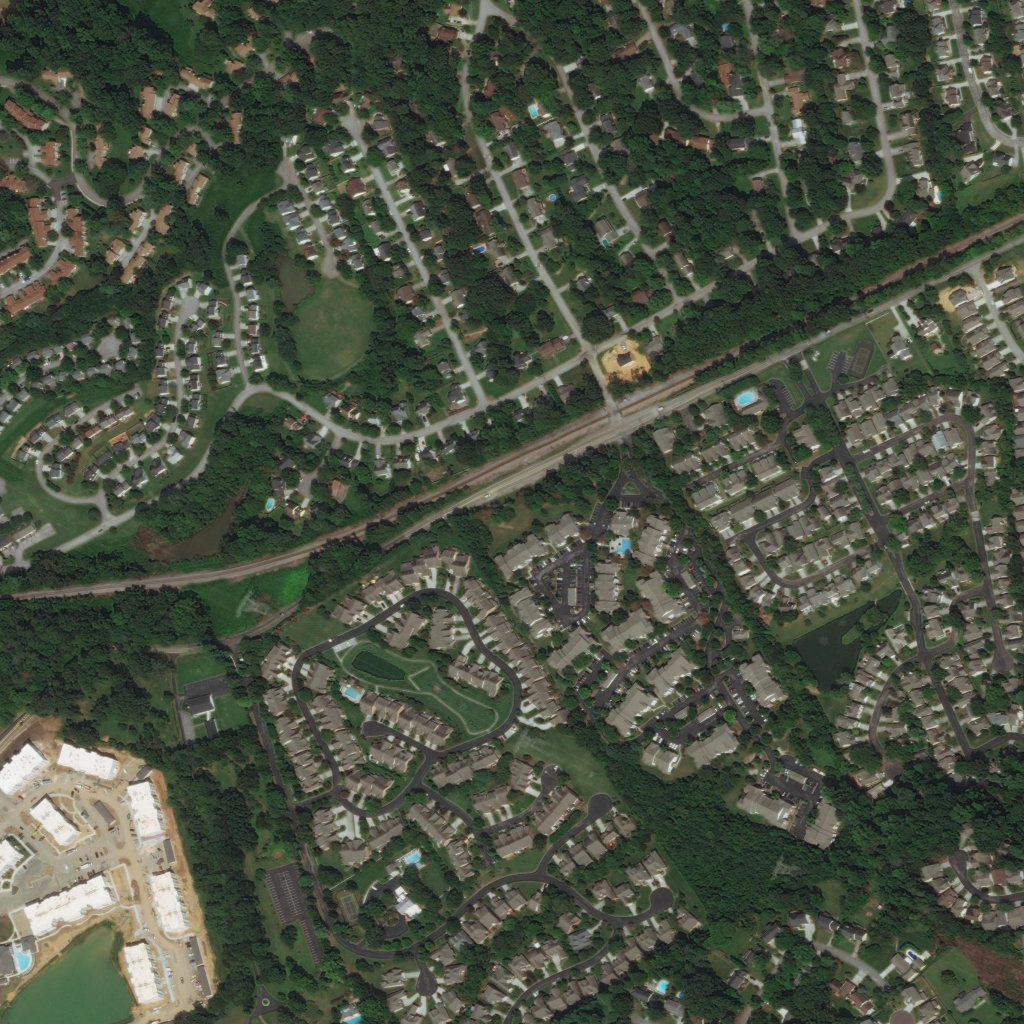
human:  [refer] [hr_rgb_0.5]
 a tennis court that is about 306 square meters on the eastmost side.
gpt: <box>[[83, 33, 85, 36, 0]]</box>